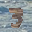
Label: 3